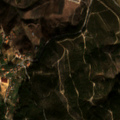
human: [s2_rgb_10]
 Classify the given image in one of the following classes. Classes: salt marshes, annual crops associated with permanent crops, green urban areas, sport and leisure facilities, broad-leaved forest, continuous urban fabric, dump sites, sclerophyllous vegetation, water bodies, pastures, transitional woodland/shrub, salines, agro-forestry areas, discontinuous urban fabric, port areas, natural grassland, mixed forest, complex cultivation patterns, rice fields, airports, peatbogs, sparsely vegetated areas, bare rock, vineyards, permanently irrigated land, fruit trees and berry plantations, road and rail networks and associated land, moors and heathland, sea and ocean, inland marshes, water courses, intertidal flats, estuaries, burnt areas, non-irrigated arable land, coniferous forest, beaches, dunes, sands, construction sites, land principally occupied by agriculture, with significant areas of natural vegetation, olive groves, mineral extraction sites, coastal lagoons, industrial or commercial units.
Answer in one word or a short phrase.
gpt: complex cultivation patterns, broad-leaved forest, transitional woodland/shrub, burnt areas